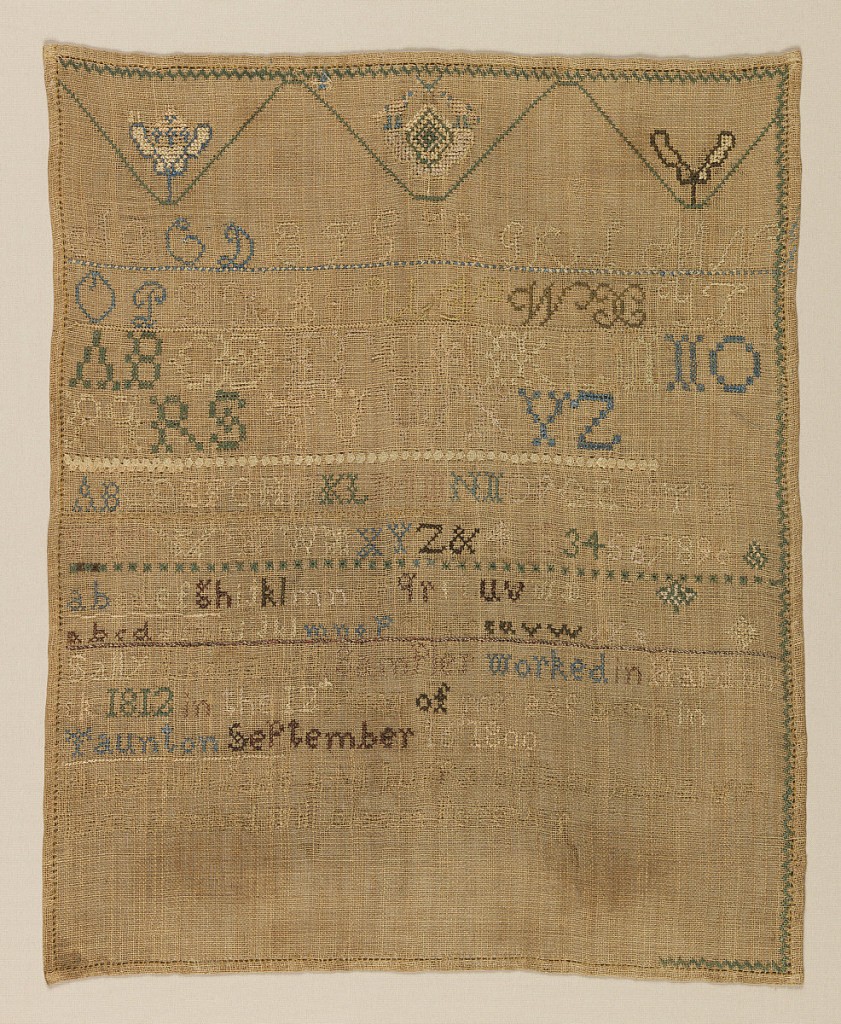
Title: Sampler
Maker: Sally Leonard, American, b. 1800
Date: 1812
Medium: silk embroidery on linen foundation Technique: embroidered on plain weave foundation
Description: A deeply pointed border at the top with flowers, followed by several bands of alphabets and numerals separated by narrow geometric borders, an inscription and verse:
Pinks will fade and tulips wither but a virtuous mind will bloom forever